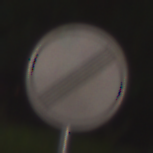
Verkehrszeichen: EndeSaemtlicherBegrenzungen
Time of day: Night
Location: Outdoor (Suburban)
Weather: PartlyCloudy
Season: NotSpecified
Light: Artificial